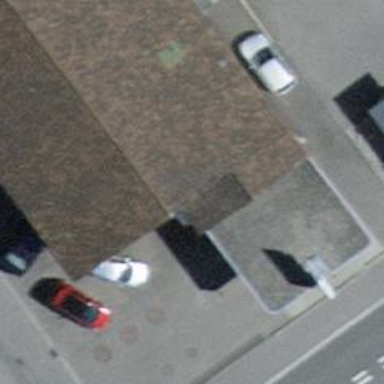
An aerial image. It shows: Fuel station.